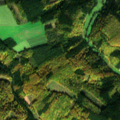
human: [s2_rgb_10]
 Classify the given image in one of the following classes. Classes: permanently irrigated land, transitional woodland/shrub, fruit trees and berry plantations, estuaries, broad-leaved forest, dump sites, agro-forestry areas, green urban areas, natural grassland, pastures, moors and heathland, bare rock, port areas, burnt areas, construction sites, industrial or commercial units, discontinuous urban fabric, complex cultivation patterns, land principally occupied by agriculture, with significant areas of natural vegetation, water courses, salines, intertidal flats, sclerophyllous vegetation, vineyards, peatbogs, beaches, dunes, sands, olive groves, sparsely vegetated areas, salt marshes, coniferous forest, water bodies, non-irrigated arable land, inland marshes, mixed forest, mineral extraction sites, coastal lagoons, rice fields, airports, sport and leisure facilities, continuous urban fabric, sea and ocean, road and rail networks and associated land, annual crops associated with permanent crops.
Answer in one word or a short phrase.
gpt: non-irrigated arable land, broad-leaved forest, coniferous forest, mixed forest